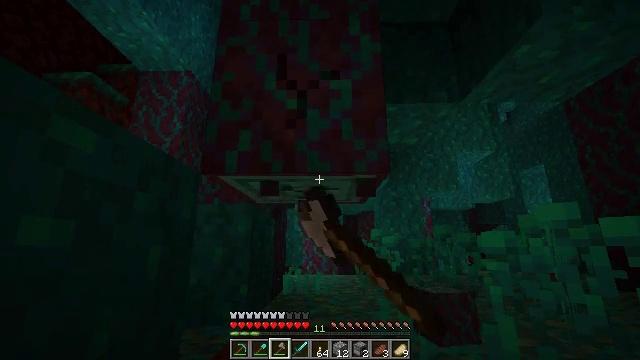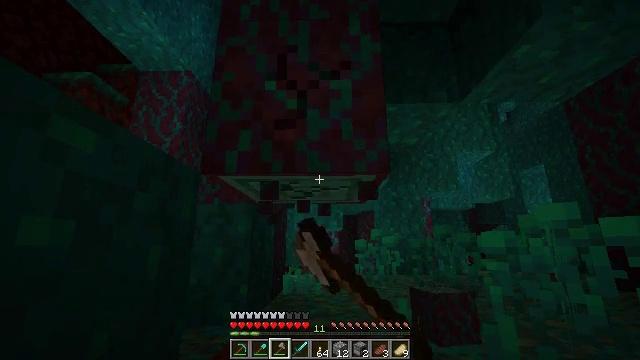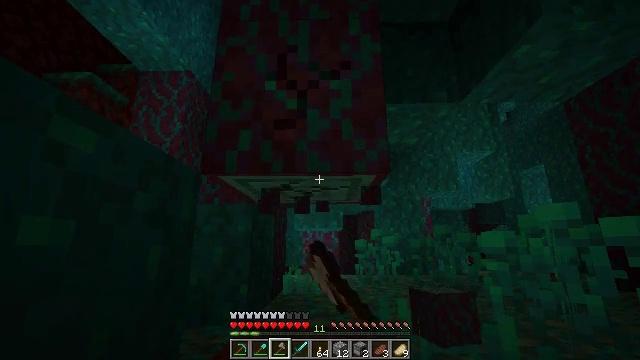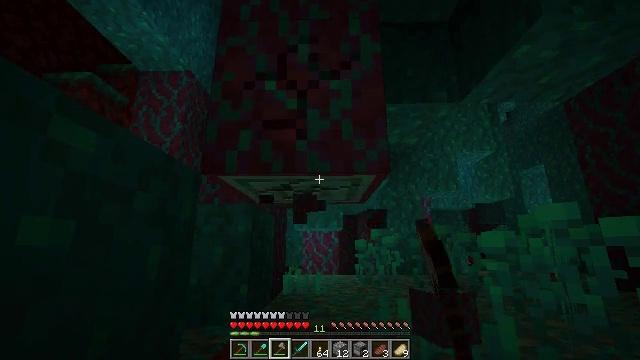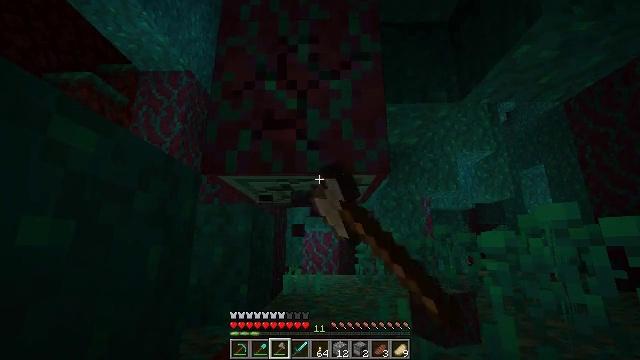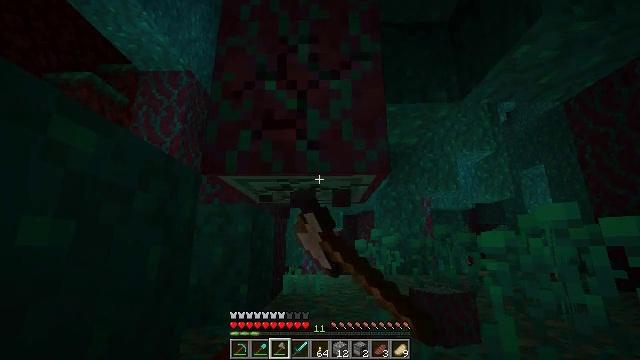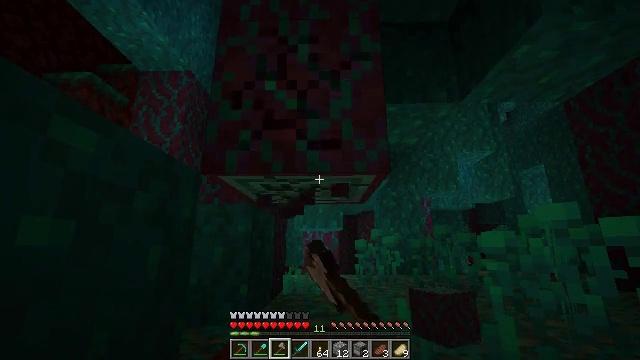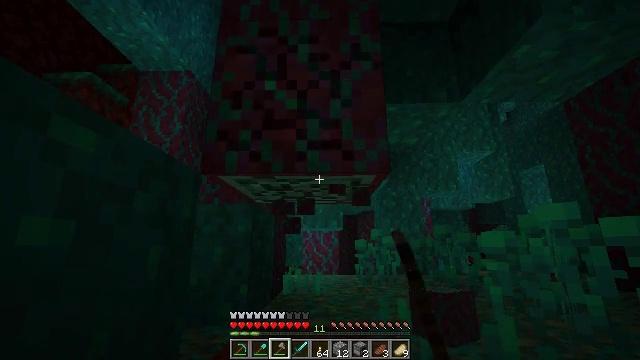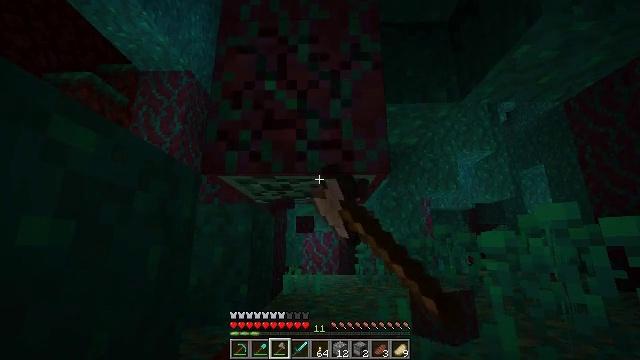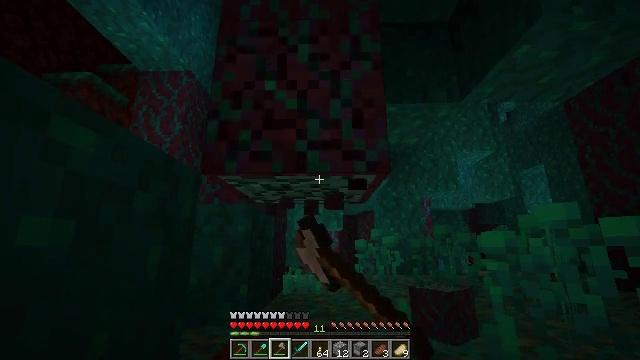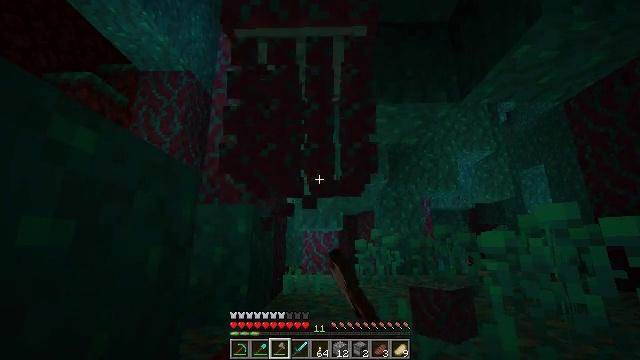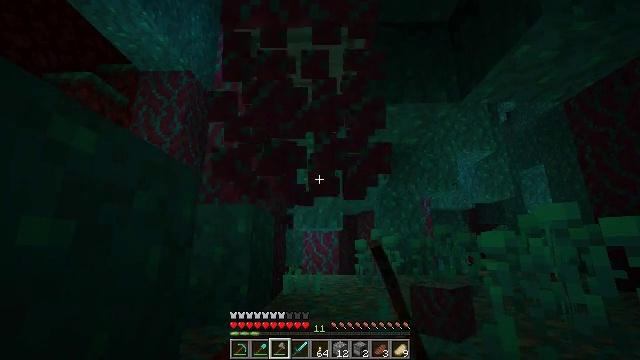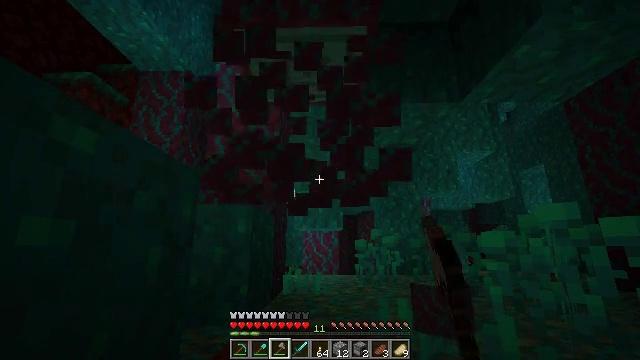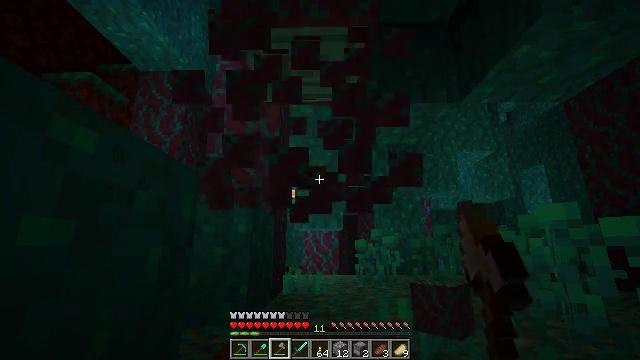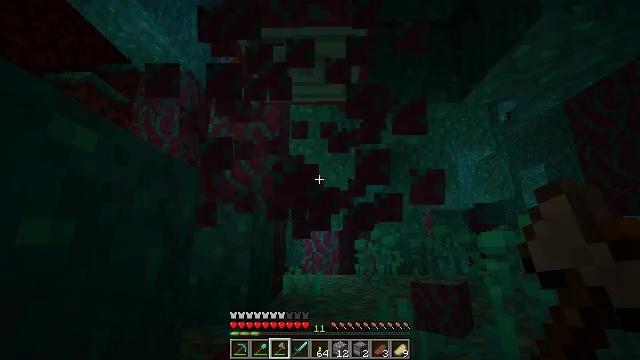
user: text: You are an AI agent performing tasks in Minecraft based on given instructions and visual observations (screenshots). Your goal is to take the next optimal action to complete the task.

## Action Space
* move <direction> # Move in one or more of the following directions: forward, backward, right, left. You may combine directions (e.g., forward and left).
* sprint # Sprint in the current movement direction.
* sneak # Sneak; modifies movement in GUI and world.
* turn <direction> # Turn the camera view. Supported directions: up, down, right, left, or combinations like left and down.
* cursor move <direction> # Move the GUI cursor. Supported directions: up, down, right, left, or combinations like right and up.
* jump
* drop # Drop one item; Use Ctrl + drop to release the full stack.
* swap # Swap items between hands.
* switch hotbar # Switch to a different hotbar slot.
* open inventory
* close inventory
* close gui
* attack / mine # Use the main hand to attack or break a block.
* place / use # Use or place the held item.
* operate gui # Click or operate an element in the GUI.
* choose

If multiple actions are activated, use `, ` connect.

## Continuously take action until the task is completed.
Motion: motion action
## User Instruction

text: Destroy the warped stem to gather materials.
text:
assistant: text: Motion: attack / mine
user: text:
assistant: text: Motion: attack / mine
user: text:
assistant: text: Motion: attack / mine
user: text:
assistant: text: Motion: attack / mine
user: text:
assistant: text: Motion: attack / mine
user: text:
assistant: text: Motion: attack / mine
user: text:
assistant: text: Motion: attack / mine
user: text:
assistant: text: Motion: attack / mine
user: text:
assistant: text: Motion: attack / mine
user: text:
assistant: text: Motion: attack / mine
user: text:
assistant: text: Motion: attack / mine
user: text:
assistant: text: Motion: attack / mine
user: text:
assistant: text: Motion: attack / mine
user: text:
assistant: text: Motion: attack / mine
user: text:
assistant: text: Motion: attack / mine